Question: I am trying to write a Xamarin Forms example for the PCL based socket implementation. The project will not build due to not being able to resolve 'Forms'. The Project is brand new (5/27/2015) and I have yet to add any custom code or packages to it. I am using Xamarin Forms 1.4.2. If I remove the MainView.xaml the project will build. Main View is default with no custom code.
> Error CS0234: The type or namespace name 'Forms' does not exist in the namespace 'Websocket.Portable.Xamarin' (are you missing an assembly reference?) (CS0234) (Websocket.Portable.Xamarin)
Other Xamarin projects build and run fine, but, I am unable to create anything new.

<URL>
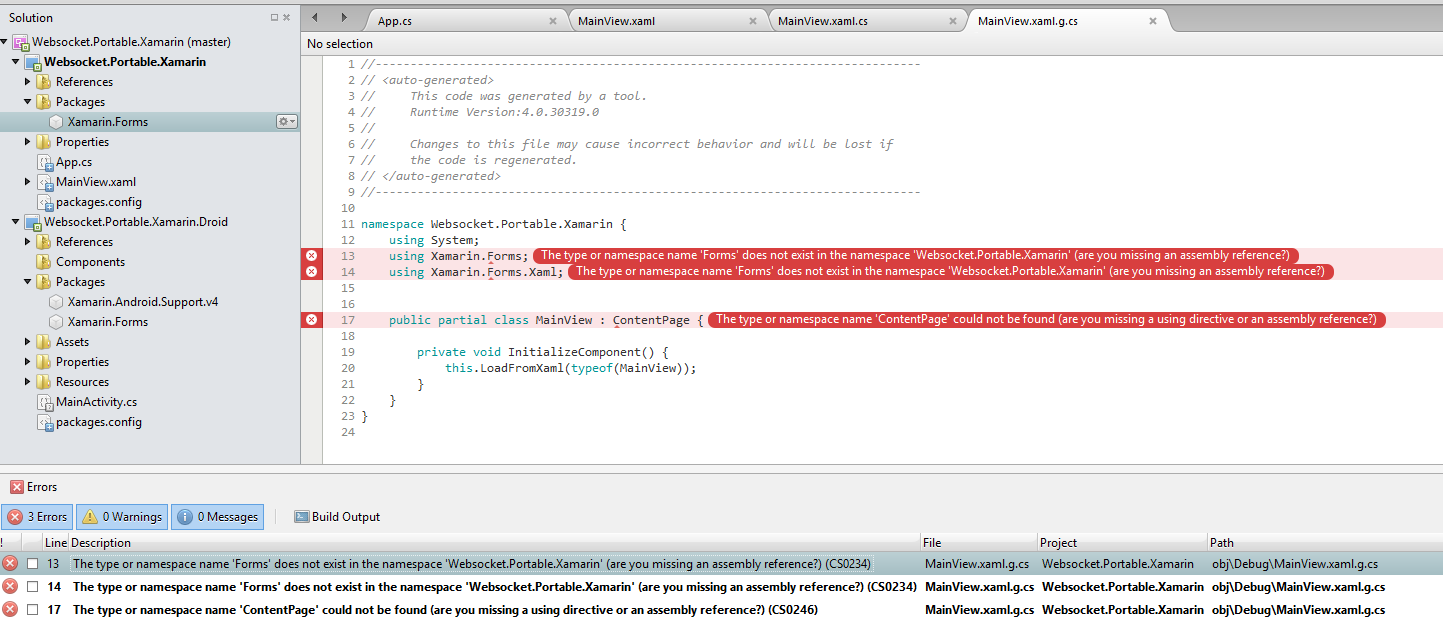
Answer: That's a namespace conflict. You have 'Xamarin' in your namespace and the compiler is confused. Adjust your namespace so that it does not include 'Xamarin'.
To be safe, the following words in your namespaces:
- 'Xamarin'- 'Android'- 'iOS'
You can use the following safely:
- 'Droid'- 'iPhone'- 'iPad'- 'Universal''iOSUniversal'- 'Shared'- 'Common'